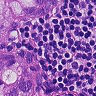
Metastatic tissue present: yes